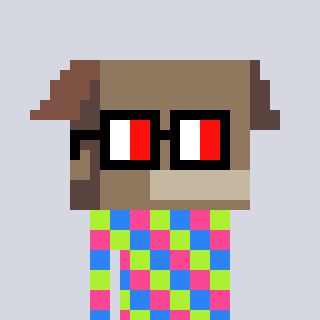
a pixel art character with square glasses with black frames and red eyes, a box-shaped head and a grayscale-colored body on a cool background